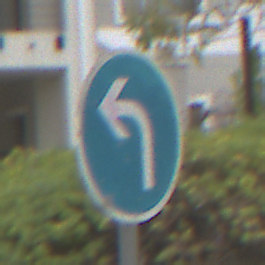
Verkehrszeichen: VorgeschriebeneFahrtrichtungLinks
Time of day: Midday
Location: Outdoor (Urban)
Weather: Overcast
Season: NotSpecified
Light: Natural